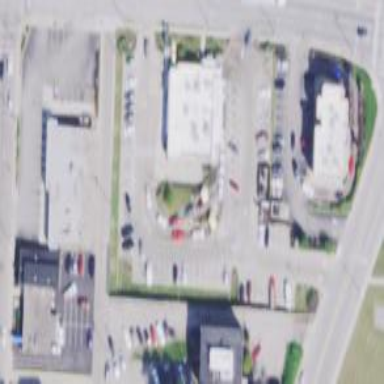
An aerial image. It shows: Retail area.